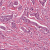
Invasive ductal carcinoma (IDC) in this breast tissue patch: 1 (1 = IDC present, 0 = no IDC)